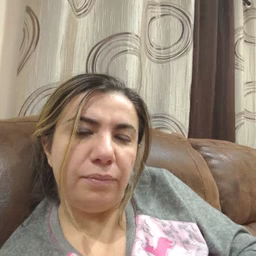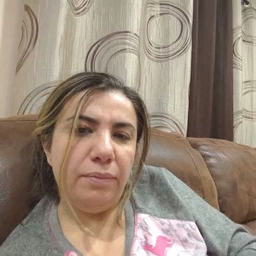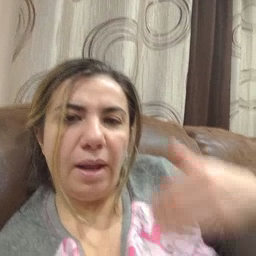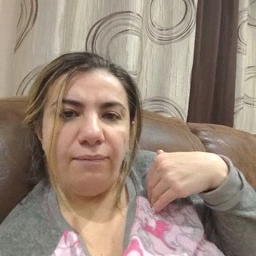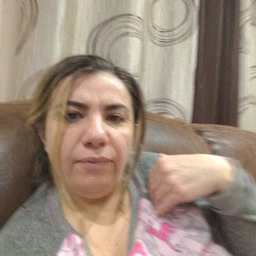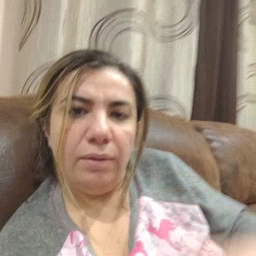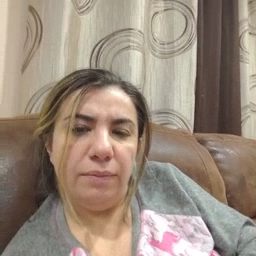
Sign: have